Interaction volume radius: 5 \u00c5
Interaction volume height: 30 \u00c5
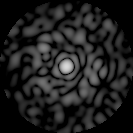
Disorder parameter: 0.8342